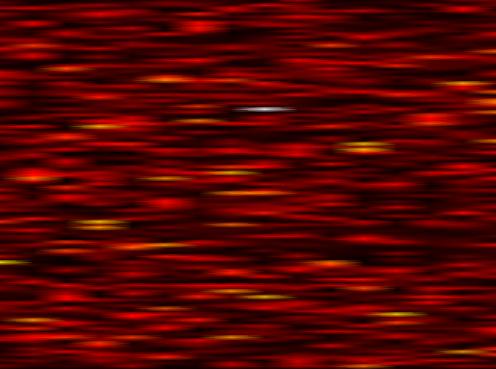
Label: UFMC